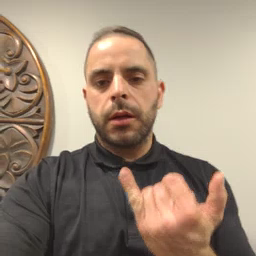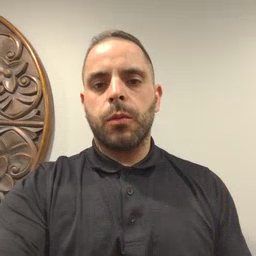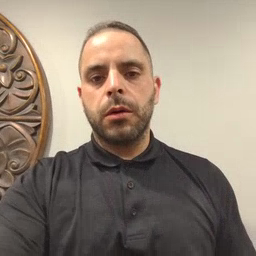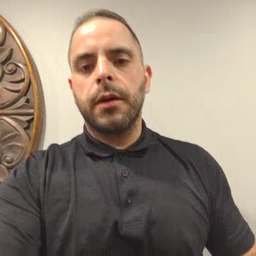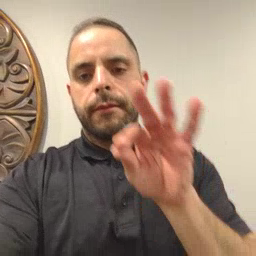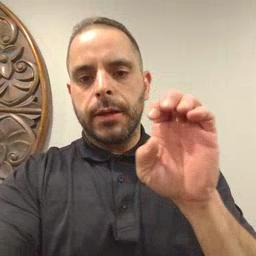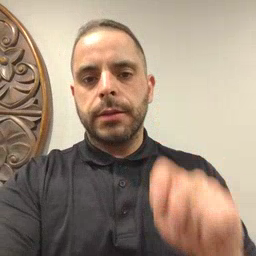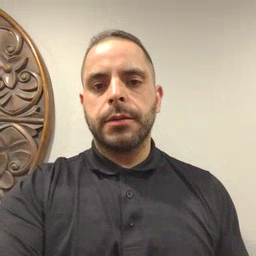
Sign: feet